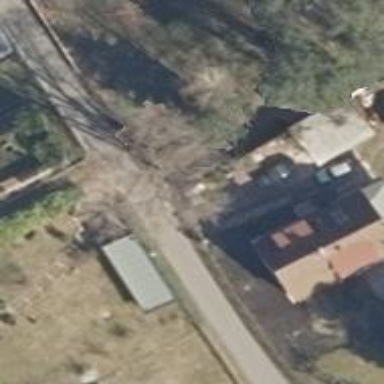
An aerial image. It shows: Asphalt road in residential area.